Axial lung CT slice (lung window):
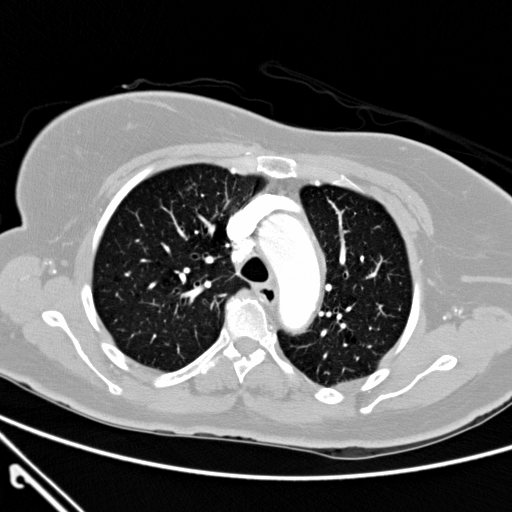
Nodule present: no